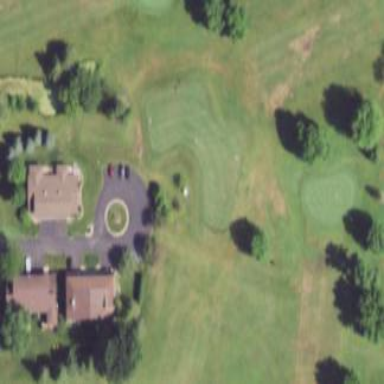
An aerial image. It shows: Grass area designated as golf tee.